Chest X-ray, PA view. Patient: 64 years old, sex M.
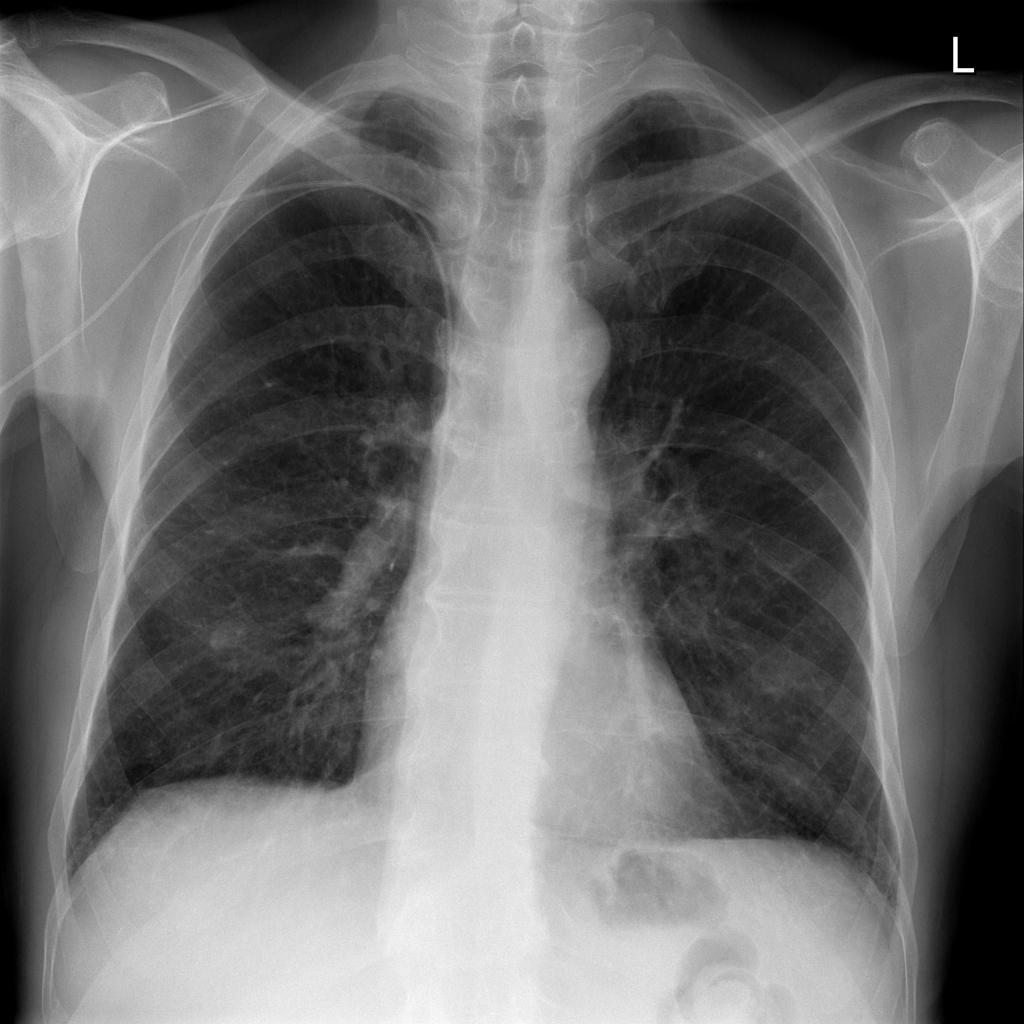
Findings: Emphysema